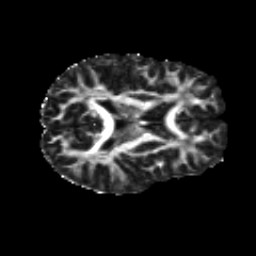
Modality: FA
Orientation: axial
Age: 19
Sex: female
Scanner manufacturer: siemens
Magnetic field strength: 3 T
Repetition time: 8.8 s
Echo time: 0.085 s